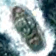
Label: civil